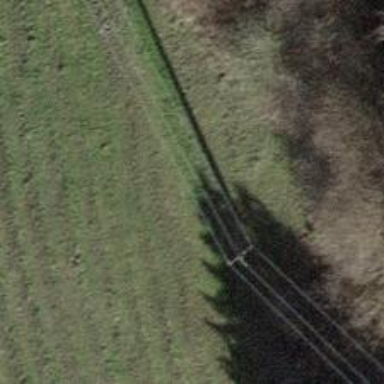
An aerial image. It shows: Power pole.